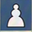
Piece: wP